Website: slack
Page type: billing-address
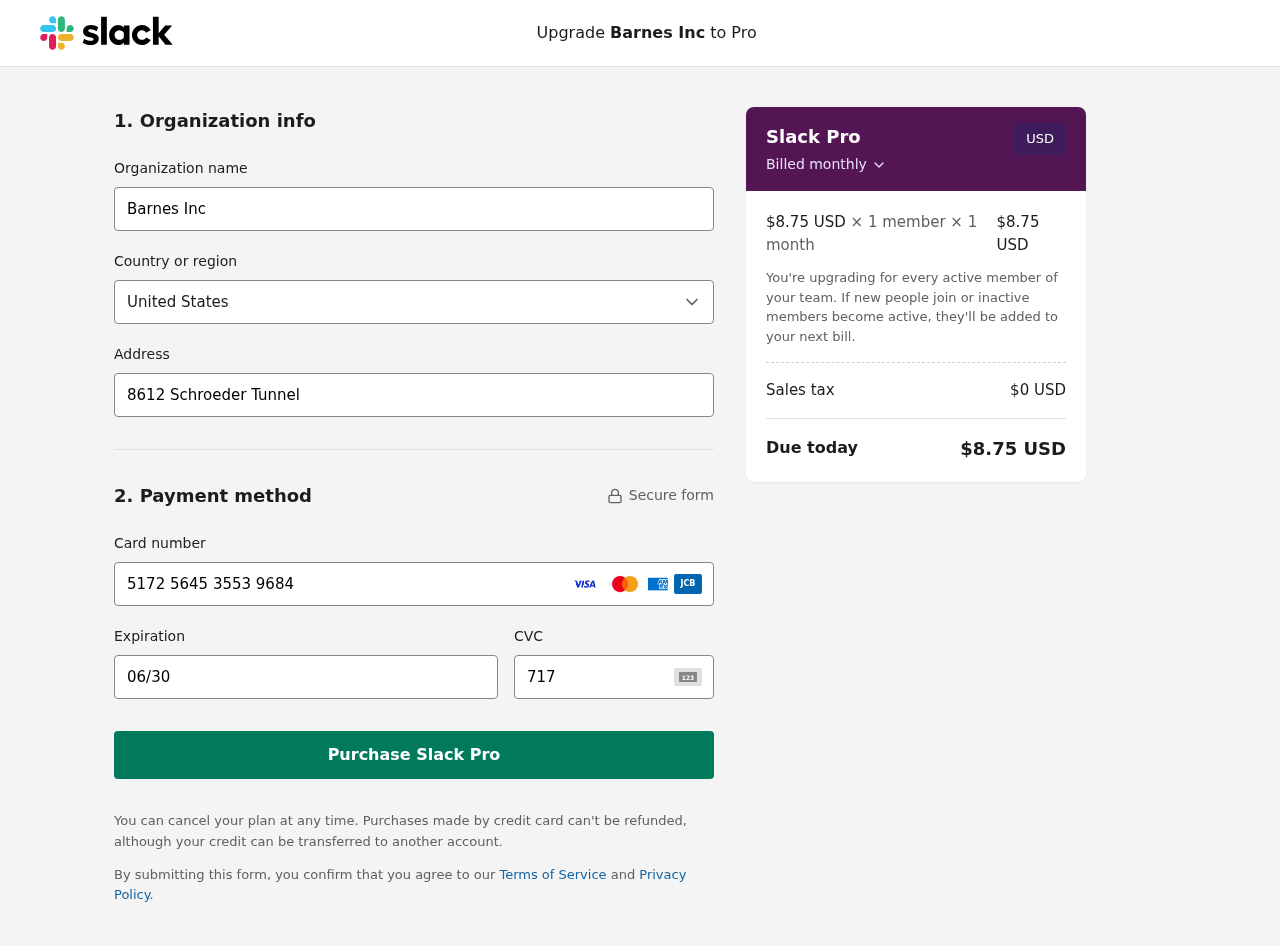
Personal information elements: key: PII_CARD_CVV
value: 717
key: PII_CARD_EXPIRY
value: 06/30
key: PII_CARD_NUMBER
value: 5172 5645 3553 9684
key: PII_COMPANY
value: Barnes Inc
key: PII_COUNTRY
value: United States
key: PII_STREET
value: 8612 Schroeder Tunnel
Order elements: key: ORDER_PRICE_PER_MEMBER
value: $8.75 USD
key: ORDER_MEMBER_COUNT
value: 1
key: ORDER_MONTH_COUNT
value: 1
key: ORDER_SUBTOTAL
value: $8.75 USD
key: ORDER_TAX
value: $0
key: ORDER_TOTAL
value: $8.75 USD